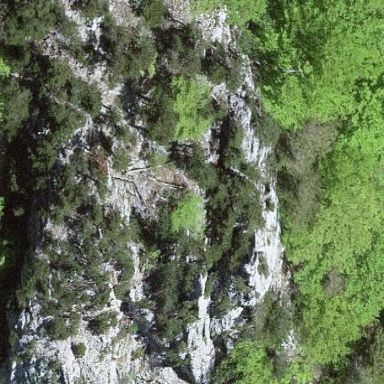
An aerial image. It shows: Landscape of bare rock.